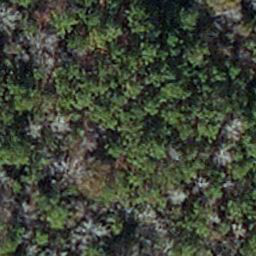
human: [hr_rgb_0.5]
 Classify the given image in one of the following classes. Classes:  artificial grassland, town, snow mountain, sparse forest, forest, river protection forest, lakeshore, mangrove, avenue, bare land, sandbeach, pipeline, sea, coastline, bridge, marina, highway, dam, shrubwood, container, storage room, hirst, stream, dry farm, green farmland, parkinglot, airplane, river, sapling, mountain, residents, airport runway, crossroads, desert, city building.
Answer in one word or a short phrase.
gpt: sapling